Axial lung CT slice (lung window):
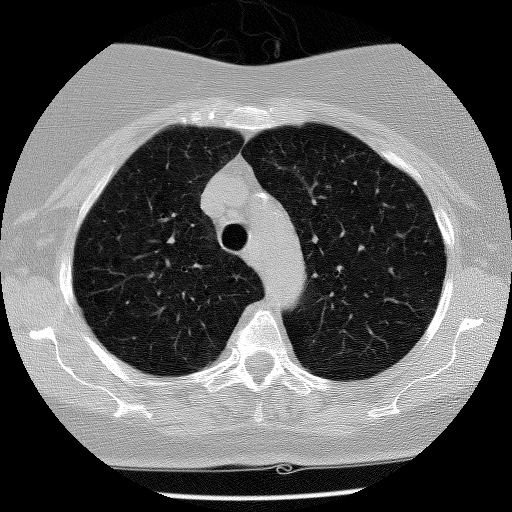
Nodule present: no